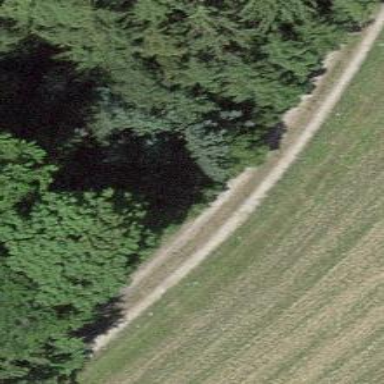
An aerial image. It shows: Track road with grade4 tracktype.